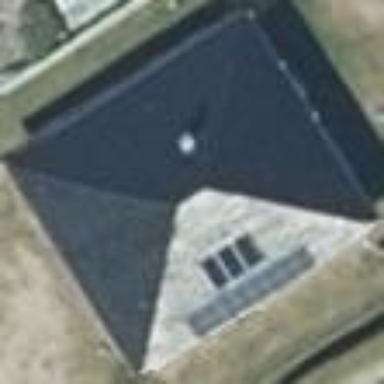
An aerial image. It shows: House with hipped roof in dark grey color. The roof is oriented along the building.